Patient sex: M
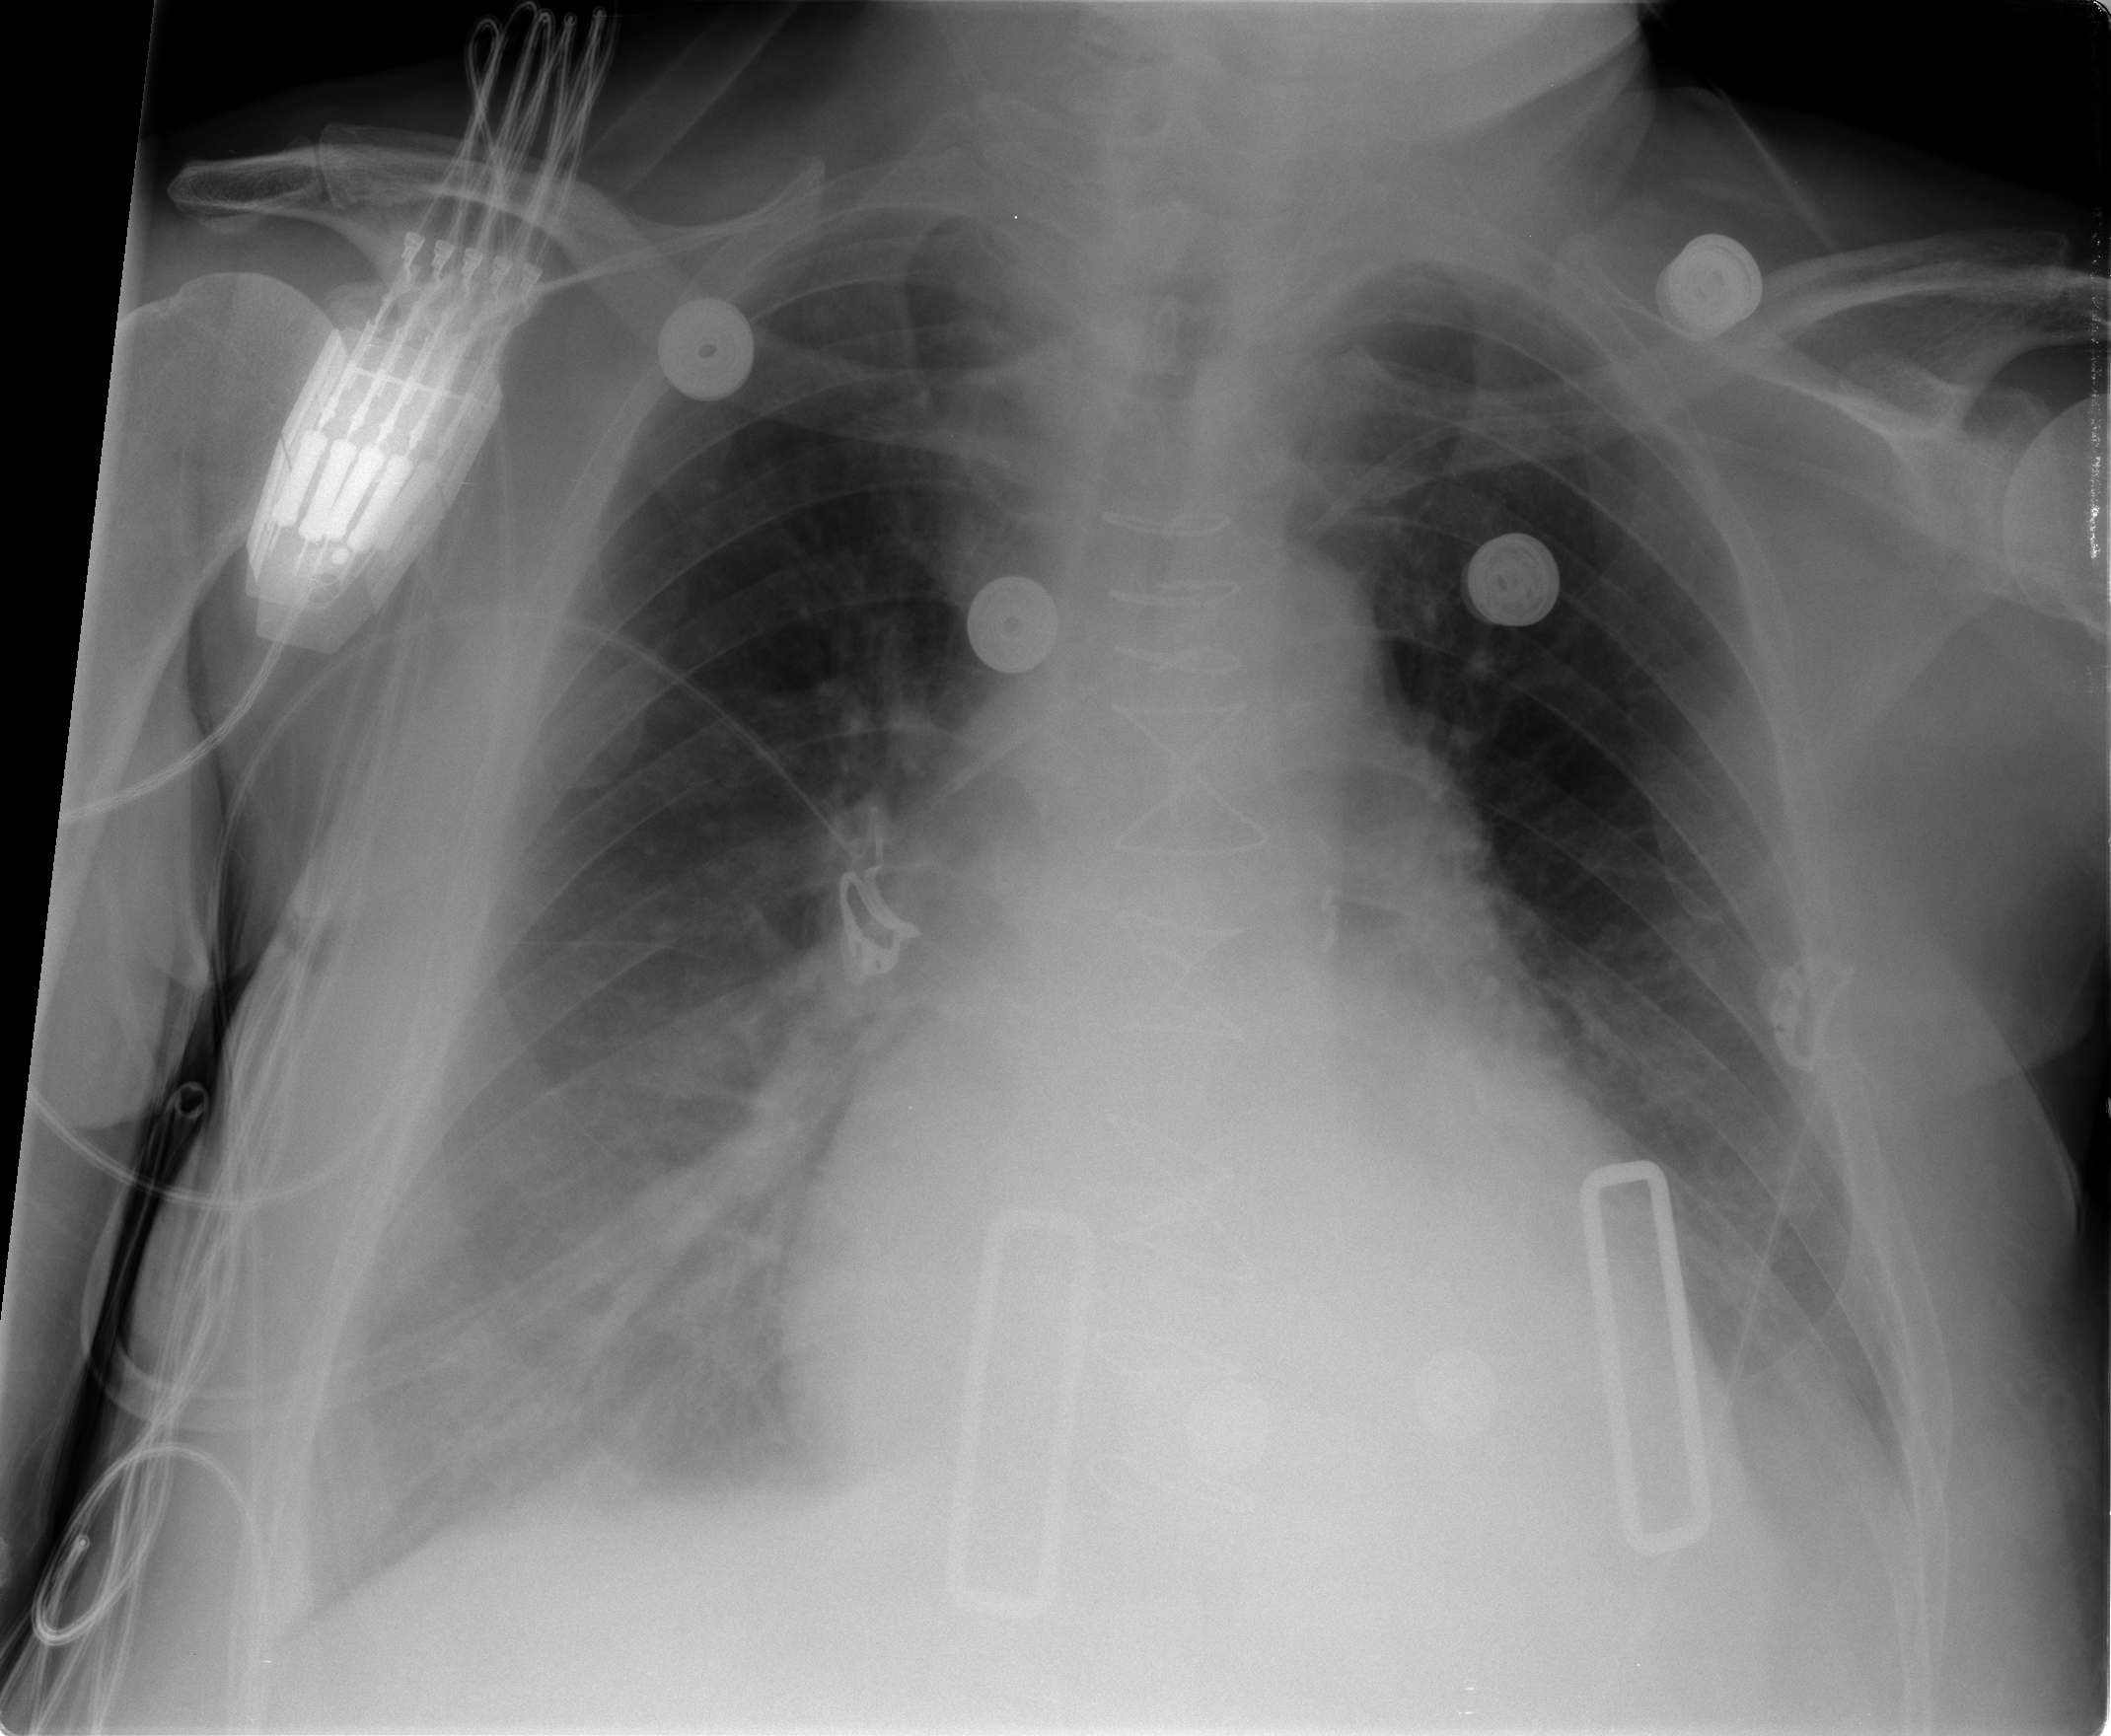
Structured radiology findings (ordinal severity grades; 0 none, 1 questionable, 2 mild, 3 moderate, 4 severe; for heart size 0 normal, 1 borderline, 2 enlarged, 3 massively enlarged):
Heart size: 0
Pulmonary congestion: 0
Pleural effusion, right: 2
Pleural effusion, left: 2
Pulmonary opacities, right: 0
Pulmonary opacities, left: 0
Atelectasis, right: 1
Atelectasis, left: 1